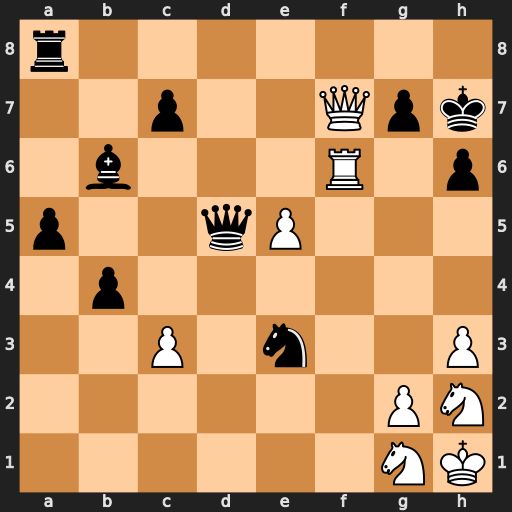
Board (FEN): r7/2p2Qpk/1b3R1p/p2qP3/1p6/2P1n2P/6PN/6NK
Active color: w
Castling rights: -
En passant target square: -
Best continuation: Rxh6+ Kxh6 Ng4+ Nxg4 Qxd5